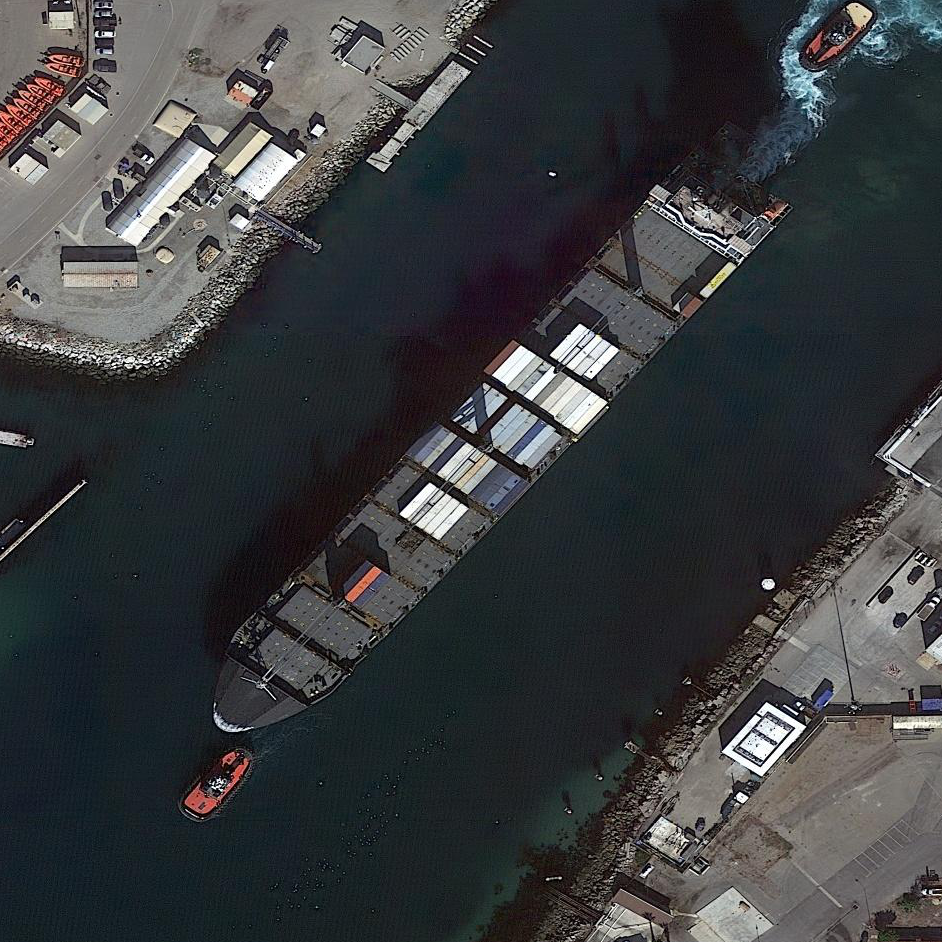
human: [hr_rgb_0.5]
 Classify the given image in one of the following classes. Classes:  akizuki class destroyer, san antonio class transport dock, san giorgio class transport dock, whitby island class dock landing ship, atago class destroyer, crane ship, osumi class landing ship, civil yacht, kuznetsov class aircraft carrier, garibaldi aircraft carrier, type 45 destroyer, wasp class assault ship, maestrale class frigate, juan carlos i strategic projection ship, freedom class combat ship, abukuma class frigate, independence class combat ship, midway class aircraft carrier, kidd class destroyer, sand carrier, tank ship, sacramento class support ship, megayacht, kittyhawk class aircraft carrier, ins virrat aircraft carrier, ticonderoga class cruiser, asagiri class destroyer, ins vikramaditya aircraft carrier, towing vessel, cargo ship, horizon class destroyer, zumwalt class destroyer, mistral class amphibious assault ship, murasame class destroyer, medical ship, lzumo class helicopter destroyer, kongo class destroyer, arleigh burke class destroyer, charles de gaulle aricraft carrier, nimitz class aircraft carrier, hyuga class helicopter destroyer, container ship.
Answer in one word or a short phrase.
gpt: Container ship